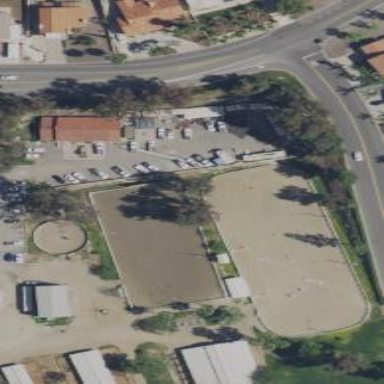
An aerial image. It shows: Equestrian pitch used for leisure and sports activities.